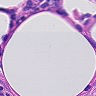
Metastatic tissue present: no